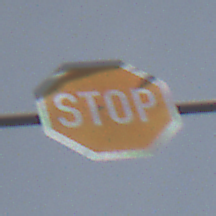
Verkehrszeichen: Stop
Umgebung: Outdoor, Nature
Tageszeit: MorningAfternoon
Wetter: PartlyCloudy
Licht: Natural
Jahreszeit: NotSpecified
Kontrast: HighContrast